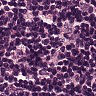
Metastatic tissue present: no